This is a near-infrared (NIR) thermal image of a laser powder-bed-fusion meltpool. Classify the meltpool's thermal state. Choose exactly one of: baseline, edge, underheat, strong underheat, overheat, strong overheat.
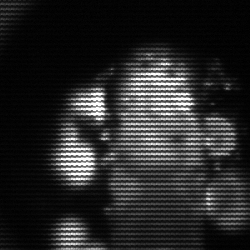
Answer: strong underheat